Interaction volume radius: 5 \u00c5
Interaction volume height: 40 \u00c5
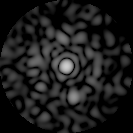
Disorder parameter: 0.8326